Aerial crown-view tile of a tropical tree (Barro Colorado Island, Panama), acquired 20241014:
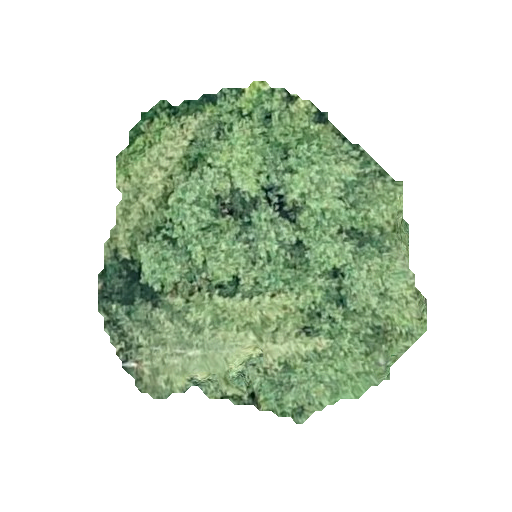
Species: Hieronyma alchorneoides
GBIF accepted scientific name: Hieronyma alchorneoides
Crown area: 128.614 m²